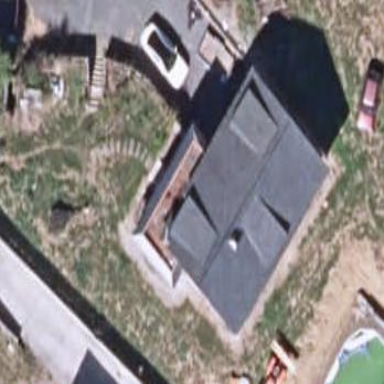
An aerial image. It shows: Simple and straightforward house.